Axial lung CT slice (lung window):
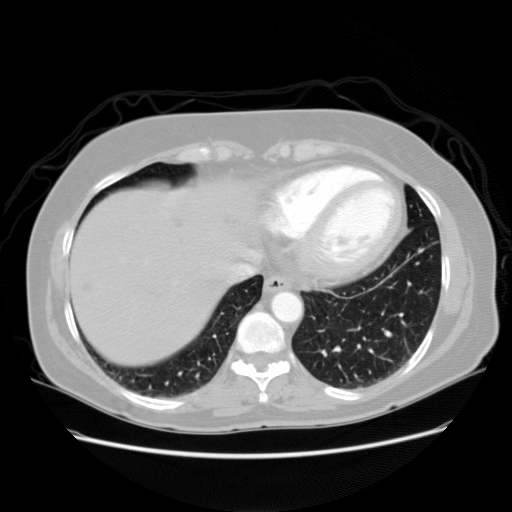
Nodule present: no